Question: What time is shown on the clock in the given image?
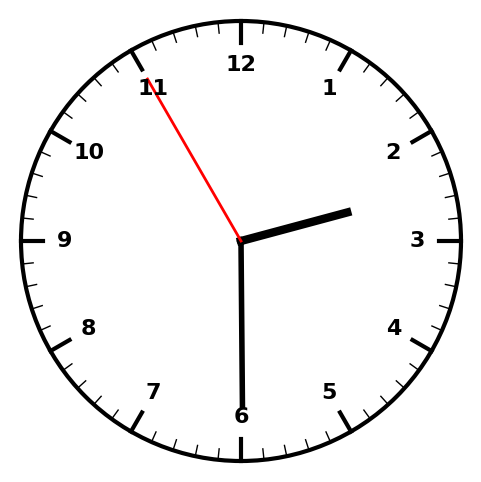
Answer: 02:29:55